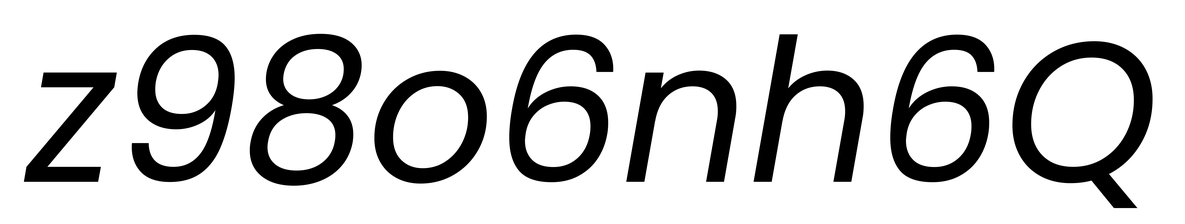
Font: Poppins-Italic